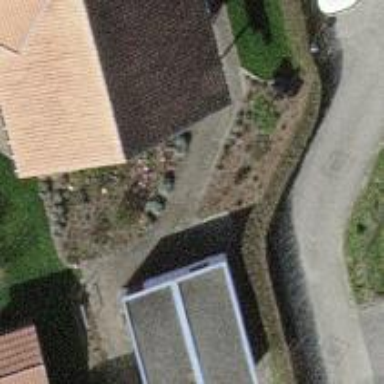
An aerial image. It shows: Hedge acting as barrier.